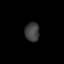
Tissue: lung
Cell type: Endothelial cells
Senescence score: 0.5634
Nuclear area (px): 274
Mean DAPI intensity: 62.464